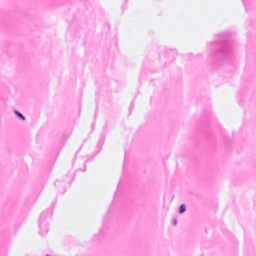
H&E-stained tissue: Breast